Aerial crown-view tile of a tropical tree (Barro Colorado Island, Panama), acquired 20250317:
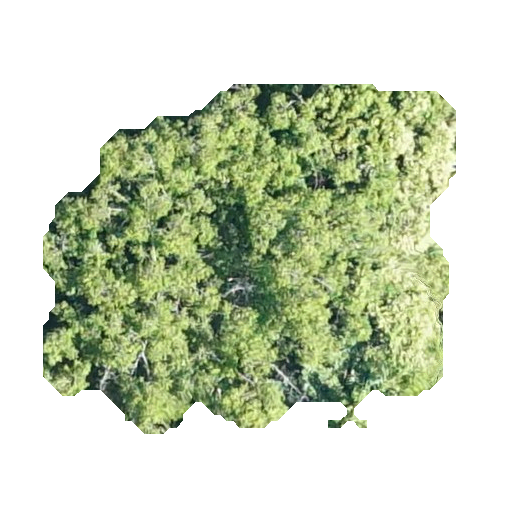
Species: Guatteria lucens
GBIF accepted scientific name: Guatteria lucens
Crown area: 172.676 m²